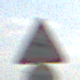
Verkehrszeichen: SchleuderOderRutschgefahr
Zusatzzeichen unten: Geschwindigkeit110
Umgebung: Outdoor, Suburban
Tageszeit: MorningAfternoon
Wetter: PartlyCloudy
Licht: Natural
Jahreszeit: NotSpecified
Kontrast: HighContrast